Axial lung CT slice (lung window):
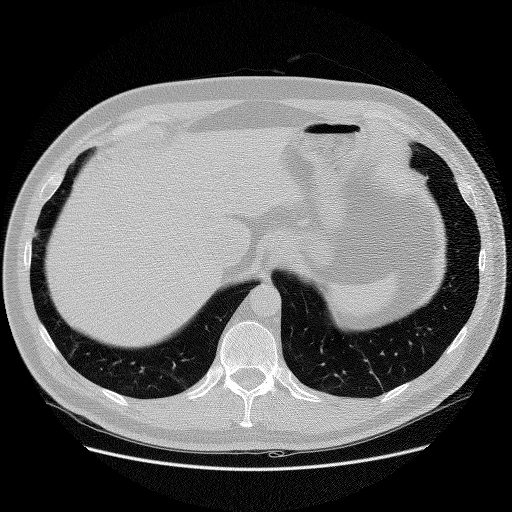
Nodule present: no